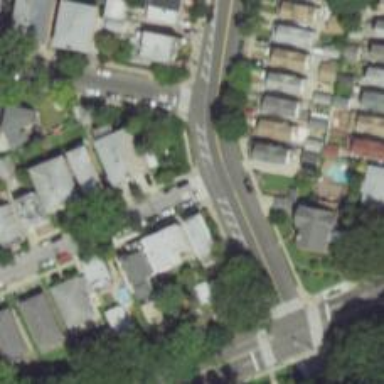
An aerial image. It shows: Road with stop sign.